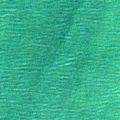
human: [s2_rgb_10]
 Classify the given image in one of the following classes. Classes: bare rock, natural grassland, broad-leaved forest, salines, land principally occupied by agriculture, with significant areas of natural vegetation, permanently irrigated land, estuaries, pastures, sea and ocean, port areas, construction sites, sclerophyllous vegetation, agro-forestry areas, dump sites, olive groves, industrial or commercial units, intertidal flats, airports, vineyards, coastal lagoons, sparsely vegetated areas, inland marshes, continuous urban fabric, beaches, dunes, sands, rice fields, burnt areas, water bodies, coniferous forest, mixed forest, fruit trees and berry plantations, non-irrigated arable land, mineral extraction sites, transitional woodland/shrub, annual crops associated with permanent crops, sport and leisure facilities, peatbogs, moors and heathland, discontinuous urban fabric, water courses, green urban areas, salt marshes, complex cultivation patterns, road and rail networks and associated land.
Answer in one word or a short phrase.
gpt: sea and ocean